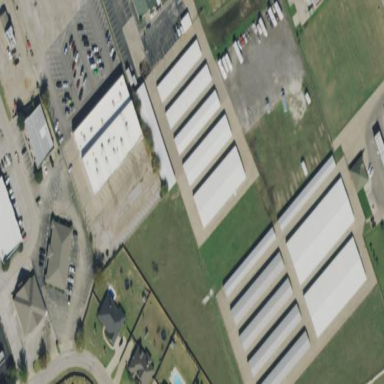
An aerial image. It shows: Storage rental shop.